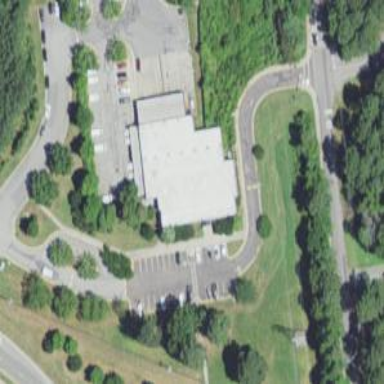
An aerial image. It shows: Building that serves as post office.